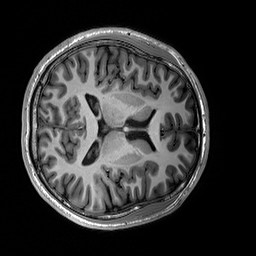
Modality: T1w
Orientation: axial
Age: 23
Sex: male
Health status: healthy
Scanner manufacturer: siemens
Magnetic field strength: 3 T
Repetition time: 2.3 s
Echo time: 0.00236 s